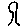
Label: tree